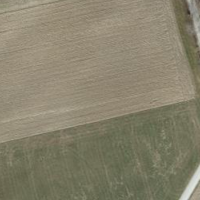
EUNIS habitat code: 52
Species observed at this site:
Aglais urticae